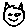
Label: cat